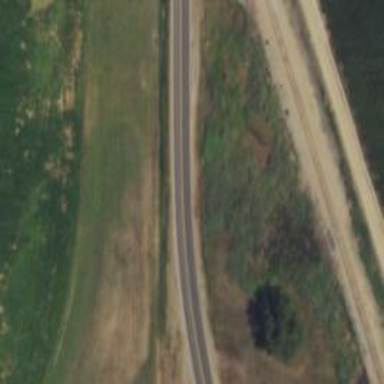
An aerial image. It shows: Tertiary road with asphalt surface.